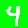
Digit: 4